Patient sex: M
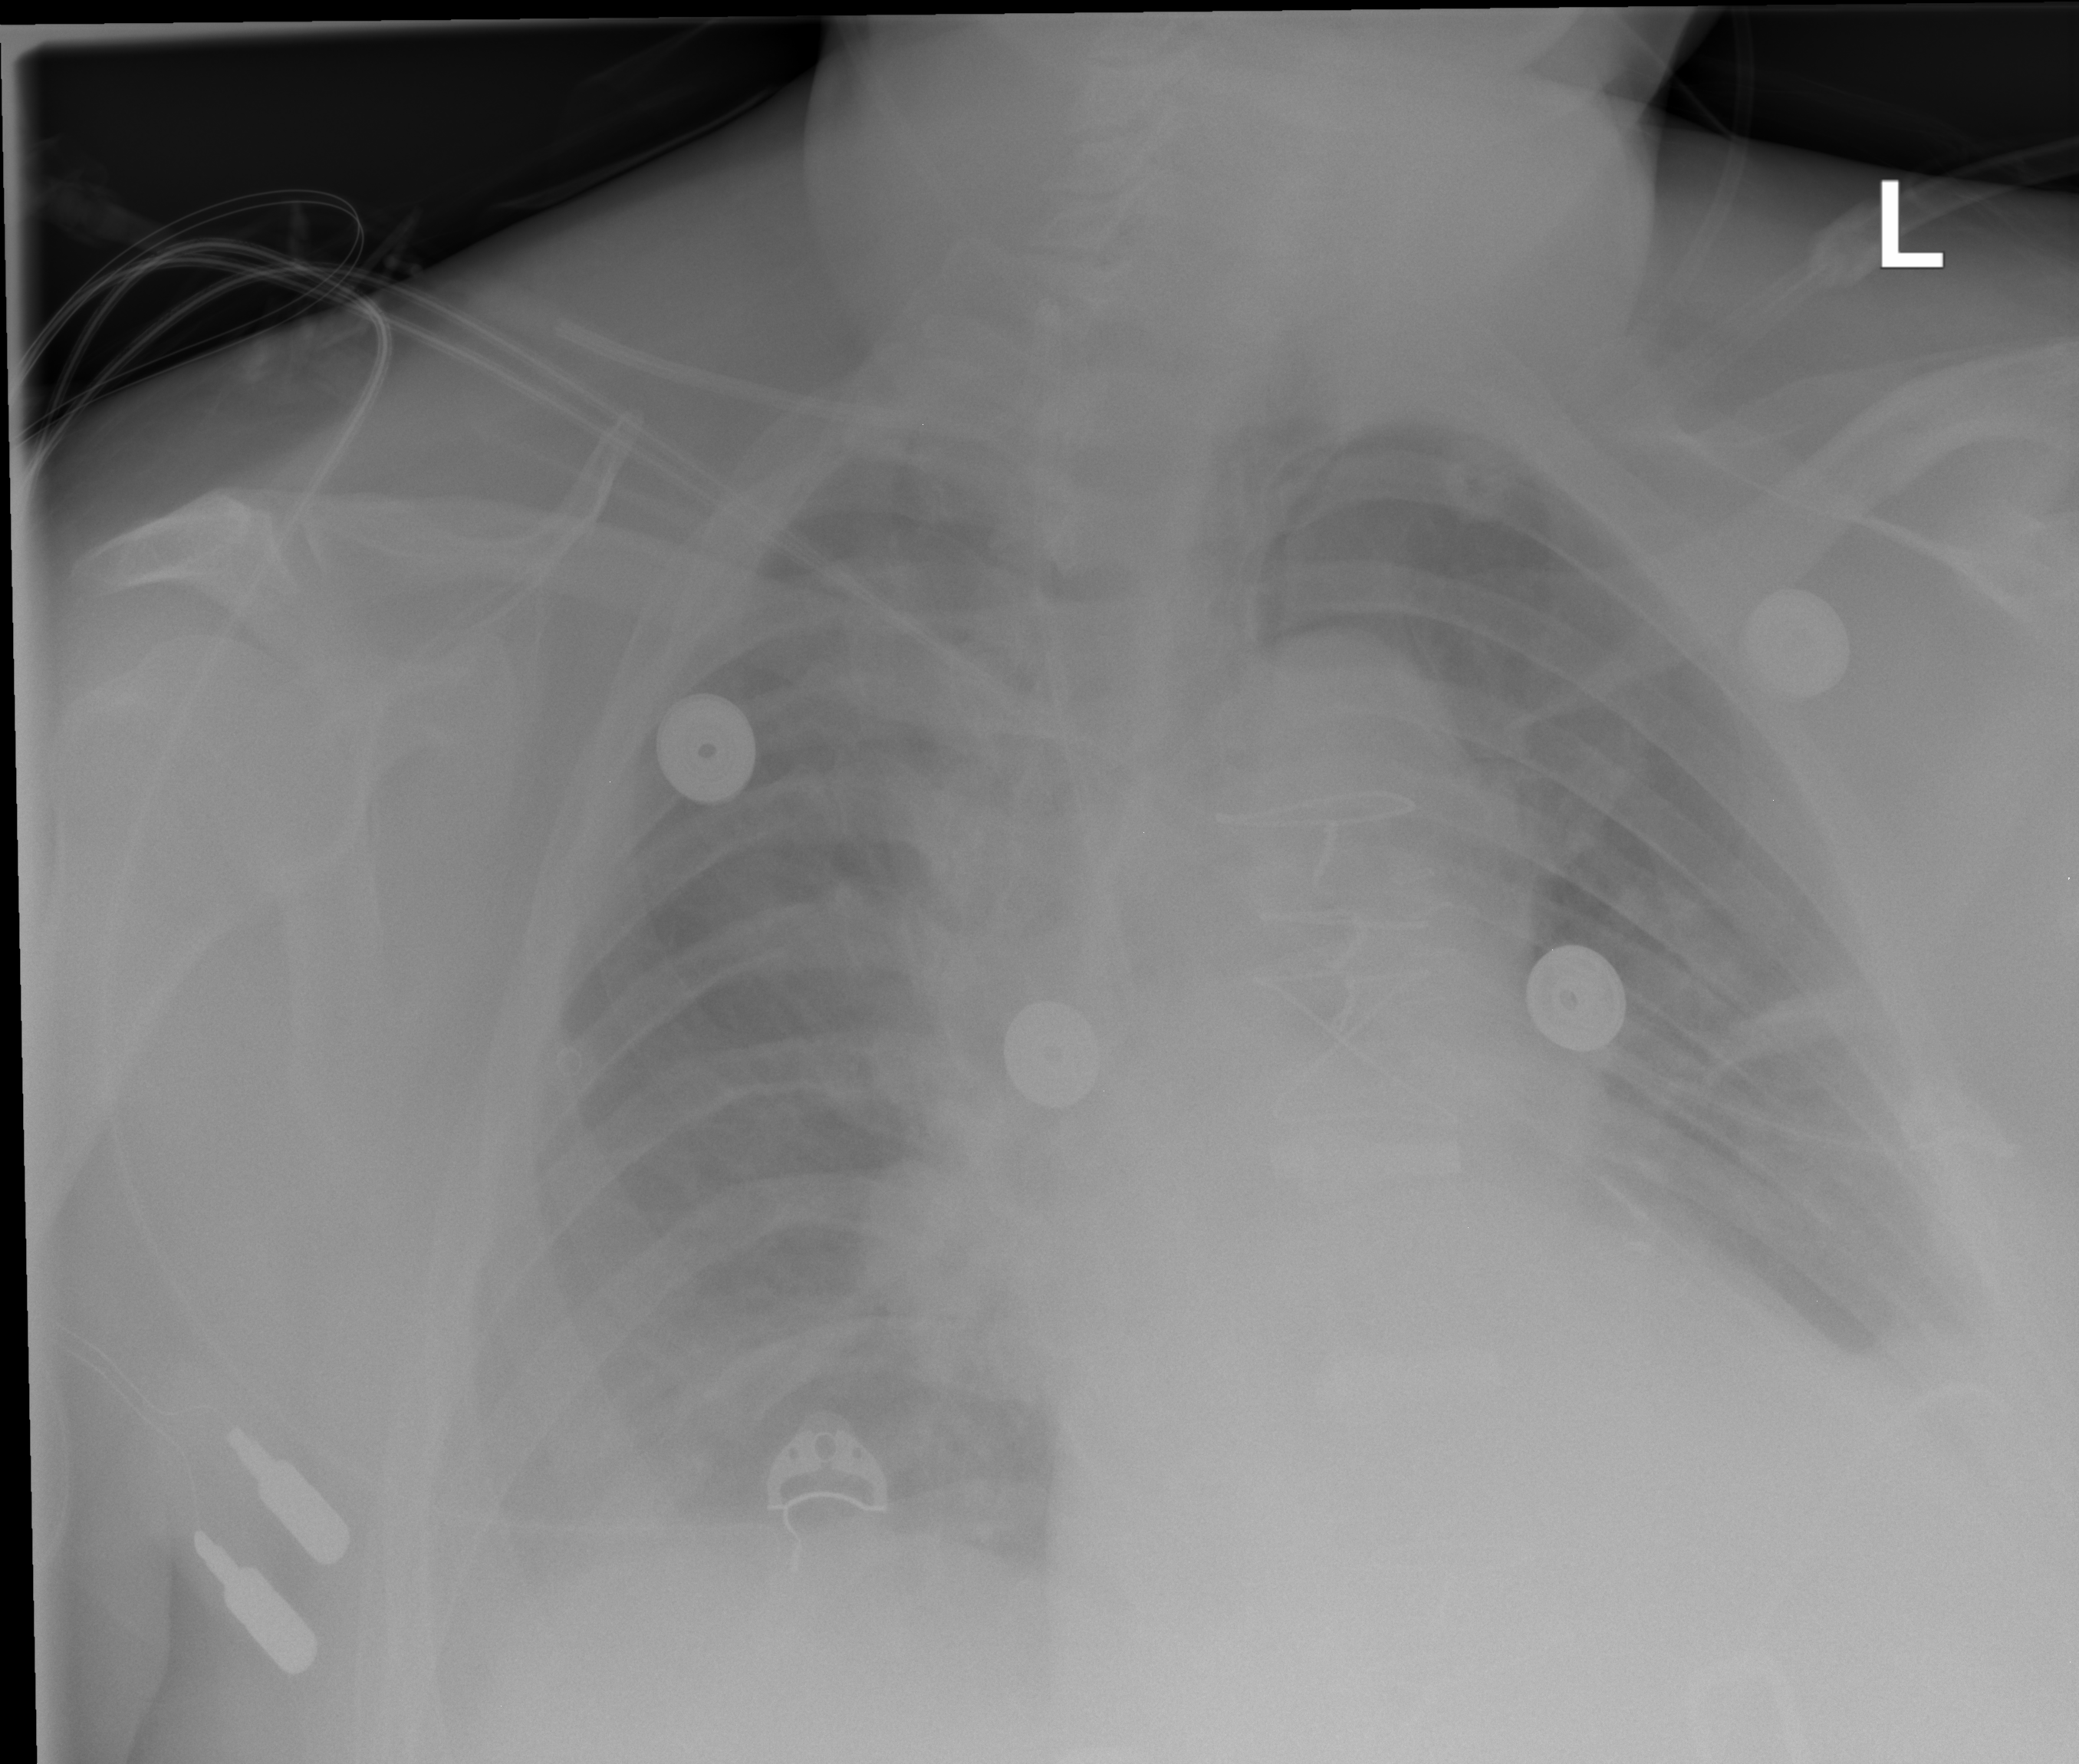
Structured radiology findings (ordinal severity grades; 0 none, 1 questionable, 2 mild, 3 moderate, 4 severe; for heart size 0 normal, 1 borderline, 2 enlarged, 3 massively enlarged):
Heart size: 2
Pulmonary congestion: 2
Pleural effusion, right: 1
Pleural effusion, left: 2
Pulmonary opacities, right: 0
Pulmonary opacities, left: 0
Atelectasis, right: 1
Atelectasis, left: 2